Aerial crown-view tile of a tropical tree (Barro Colorado Island, Panama), acquired 20240611:
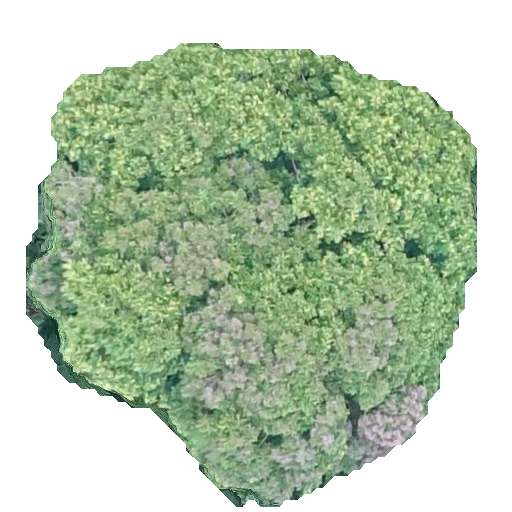
Species: Dipteryx oleifera
GBIF accepted scientific name: Dipteryx oleifera
Crown area: 246.663 m²